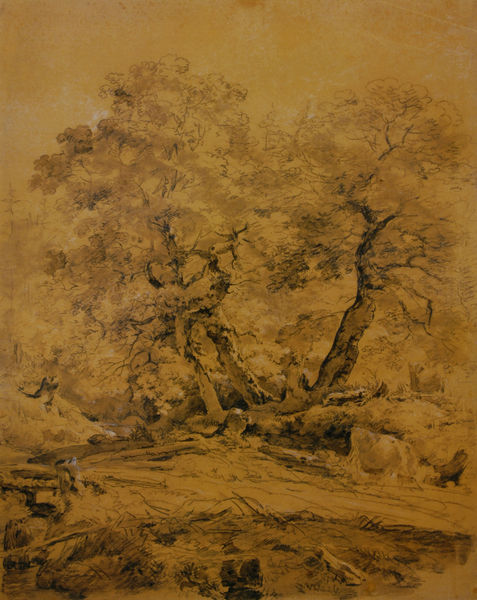
Titel: Eichengruppe am Wegesrand
Künstler: Johann Georg von Dillis
Standort: München
Institution: Privatbesitz
Schlagwörter: baum, blätter, feder, felsen, himmel, laub, schatten, wasser, weiß, wolken, aquarell, bäume, fluss, gelb, landschaft, menschen, ocker, äste, braun, frau, grau, hell, holz, licht, orange, schwarz, skizze, straße, zeichnung, gras, tiere, weg, wiese, wolke, beige, mensch, stein, steine, ast, bach, baumstamm, erde, hügel, natur, stamm, vieh, weide, wind, zweige, büsche, gewässer, sonne, boden, blatt, pflanze, pflanzen, krone, wald, papier, studie, fels, grafik, graphik, monochrom, sepia, strom, stämme, men, people, red, white, black, country, dark, gold, green, grey, old, painting, portrait, yellow, detail, japanese, pink, two, brown, plant, baumkrone, grashalme, striche, tusche, kohle, lichtung, druck, radierung, stich, strich, bleistift, karton, baumgruppe, unterholz, wood, hubi, braum, clouds, heaven, rock, rocks, sky, stone, tree, geäst, rinde, field, hill, landscape, nature, sand, water, sun, trees, hain, eiche, wegrand, autumn, forest, grass, light, river, stream, bushes, path, plants, road, way, caspar david friedrich, drawing, paper, eichen, baumrinde, black and white, hillside, shadow, animals, etching, graphic, monochrome, sketch, romantic, pen, fall, storm, bright, meadow, corot, dirt, rural, stump, leaves, mythological, pastoral, trunk, ink, art, ground, intaglio, pencil, linden, naturstudie, animal, bush, cattle, cow, gehöht, branches, forrest, chinese, wash, zeichnunh, charcoal, paint, schearz, dutch, soil, contrast, branch, stones, trail, realistic, earth, pictoral, woods, monochromatic, lonely, foliage, root, logs, trunks, sämmerung, rembrandt, hue, creek, northern european, filed, rustic, yellowed, sund, charcol, clearing, monotone, growth, prairie, lumber jack, aged, amber, highlights, brances, landskape, treetop, draughtmanship, raod, old tree, landschaftszeichnung, zentrale baumgruppe, tiefenraumkomposition, mistery, farbiges papier, watre, nowhere